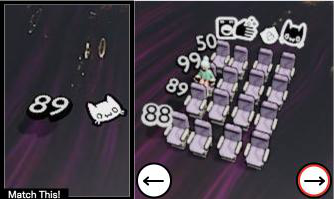
Task: seats
Answer: no